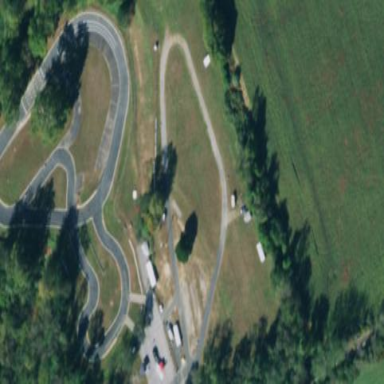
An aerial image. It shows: Attraction featuring go-karts.